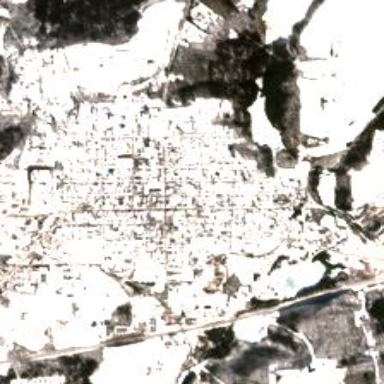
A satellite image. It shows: Town.